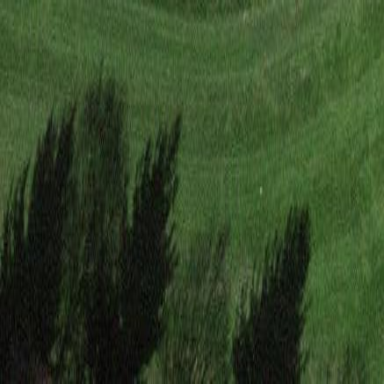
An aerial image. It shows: Grassy area designated as golf fairway.